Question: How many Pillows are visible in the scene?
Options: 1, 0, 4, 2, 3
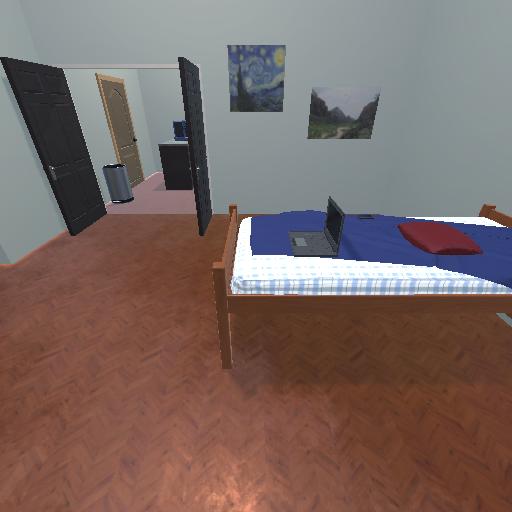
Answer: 1